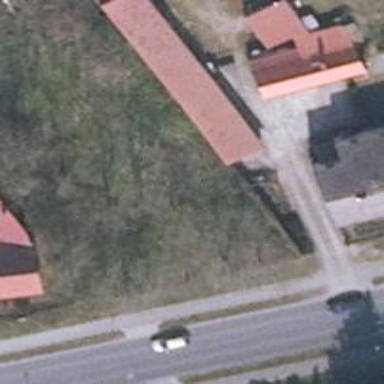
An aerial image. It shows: Garage.